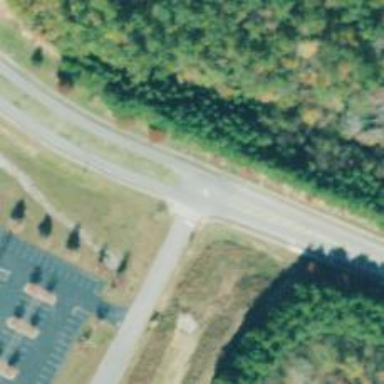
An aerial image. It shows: Unclassified road.